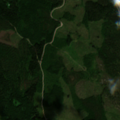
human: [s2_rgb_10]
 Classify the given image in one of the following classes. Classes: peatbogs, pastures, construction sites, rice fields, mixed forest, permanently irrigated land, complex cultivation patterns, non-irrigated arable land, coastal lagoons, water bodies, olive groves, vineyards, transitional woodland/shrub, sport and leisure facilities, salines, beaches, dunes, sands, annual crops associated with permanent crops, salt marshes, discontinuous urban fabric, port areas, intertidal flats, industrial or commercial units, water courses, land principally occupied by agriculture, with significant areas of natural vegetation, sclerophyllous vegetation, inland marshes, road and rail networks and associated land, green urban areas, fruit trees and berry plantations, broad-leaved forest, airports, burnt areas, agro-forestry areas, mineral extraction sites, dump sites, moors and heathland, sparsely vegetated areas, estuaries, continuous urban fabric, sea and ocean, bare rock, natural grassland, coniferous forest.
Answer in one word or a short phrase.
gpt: coniferous forest, mixed forest